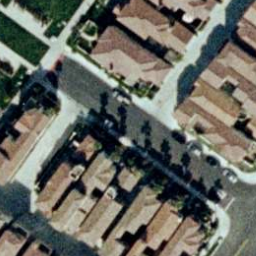
Label: residential